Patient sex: F
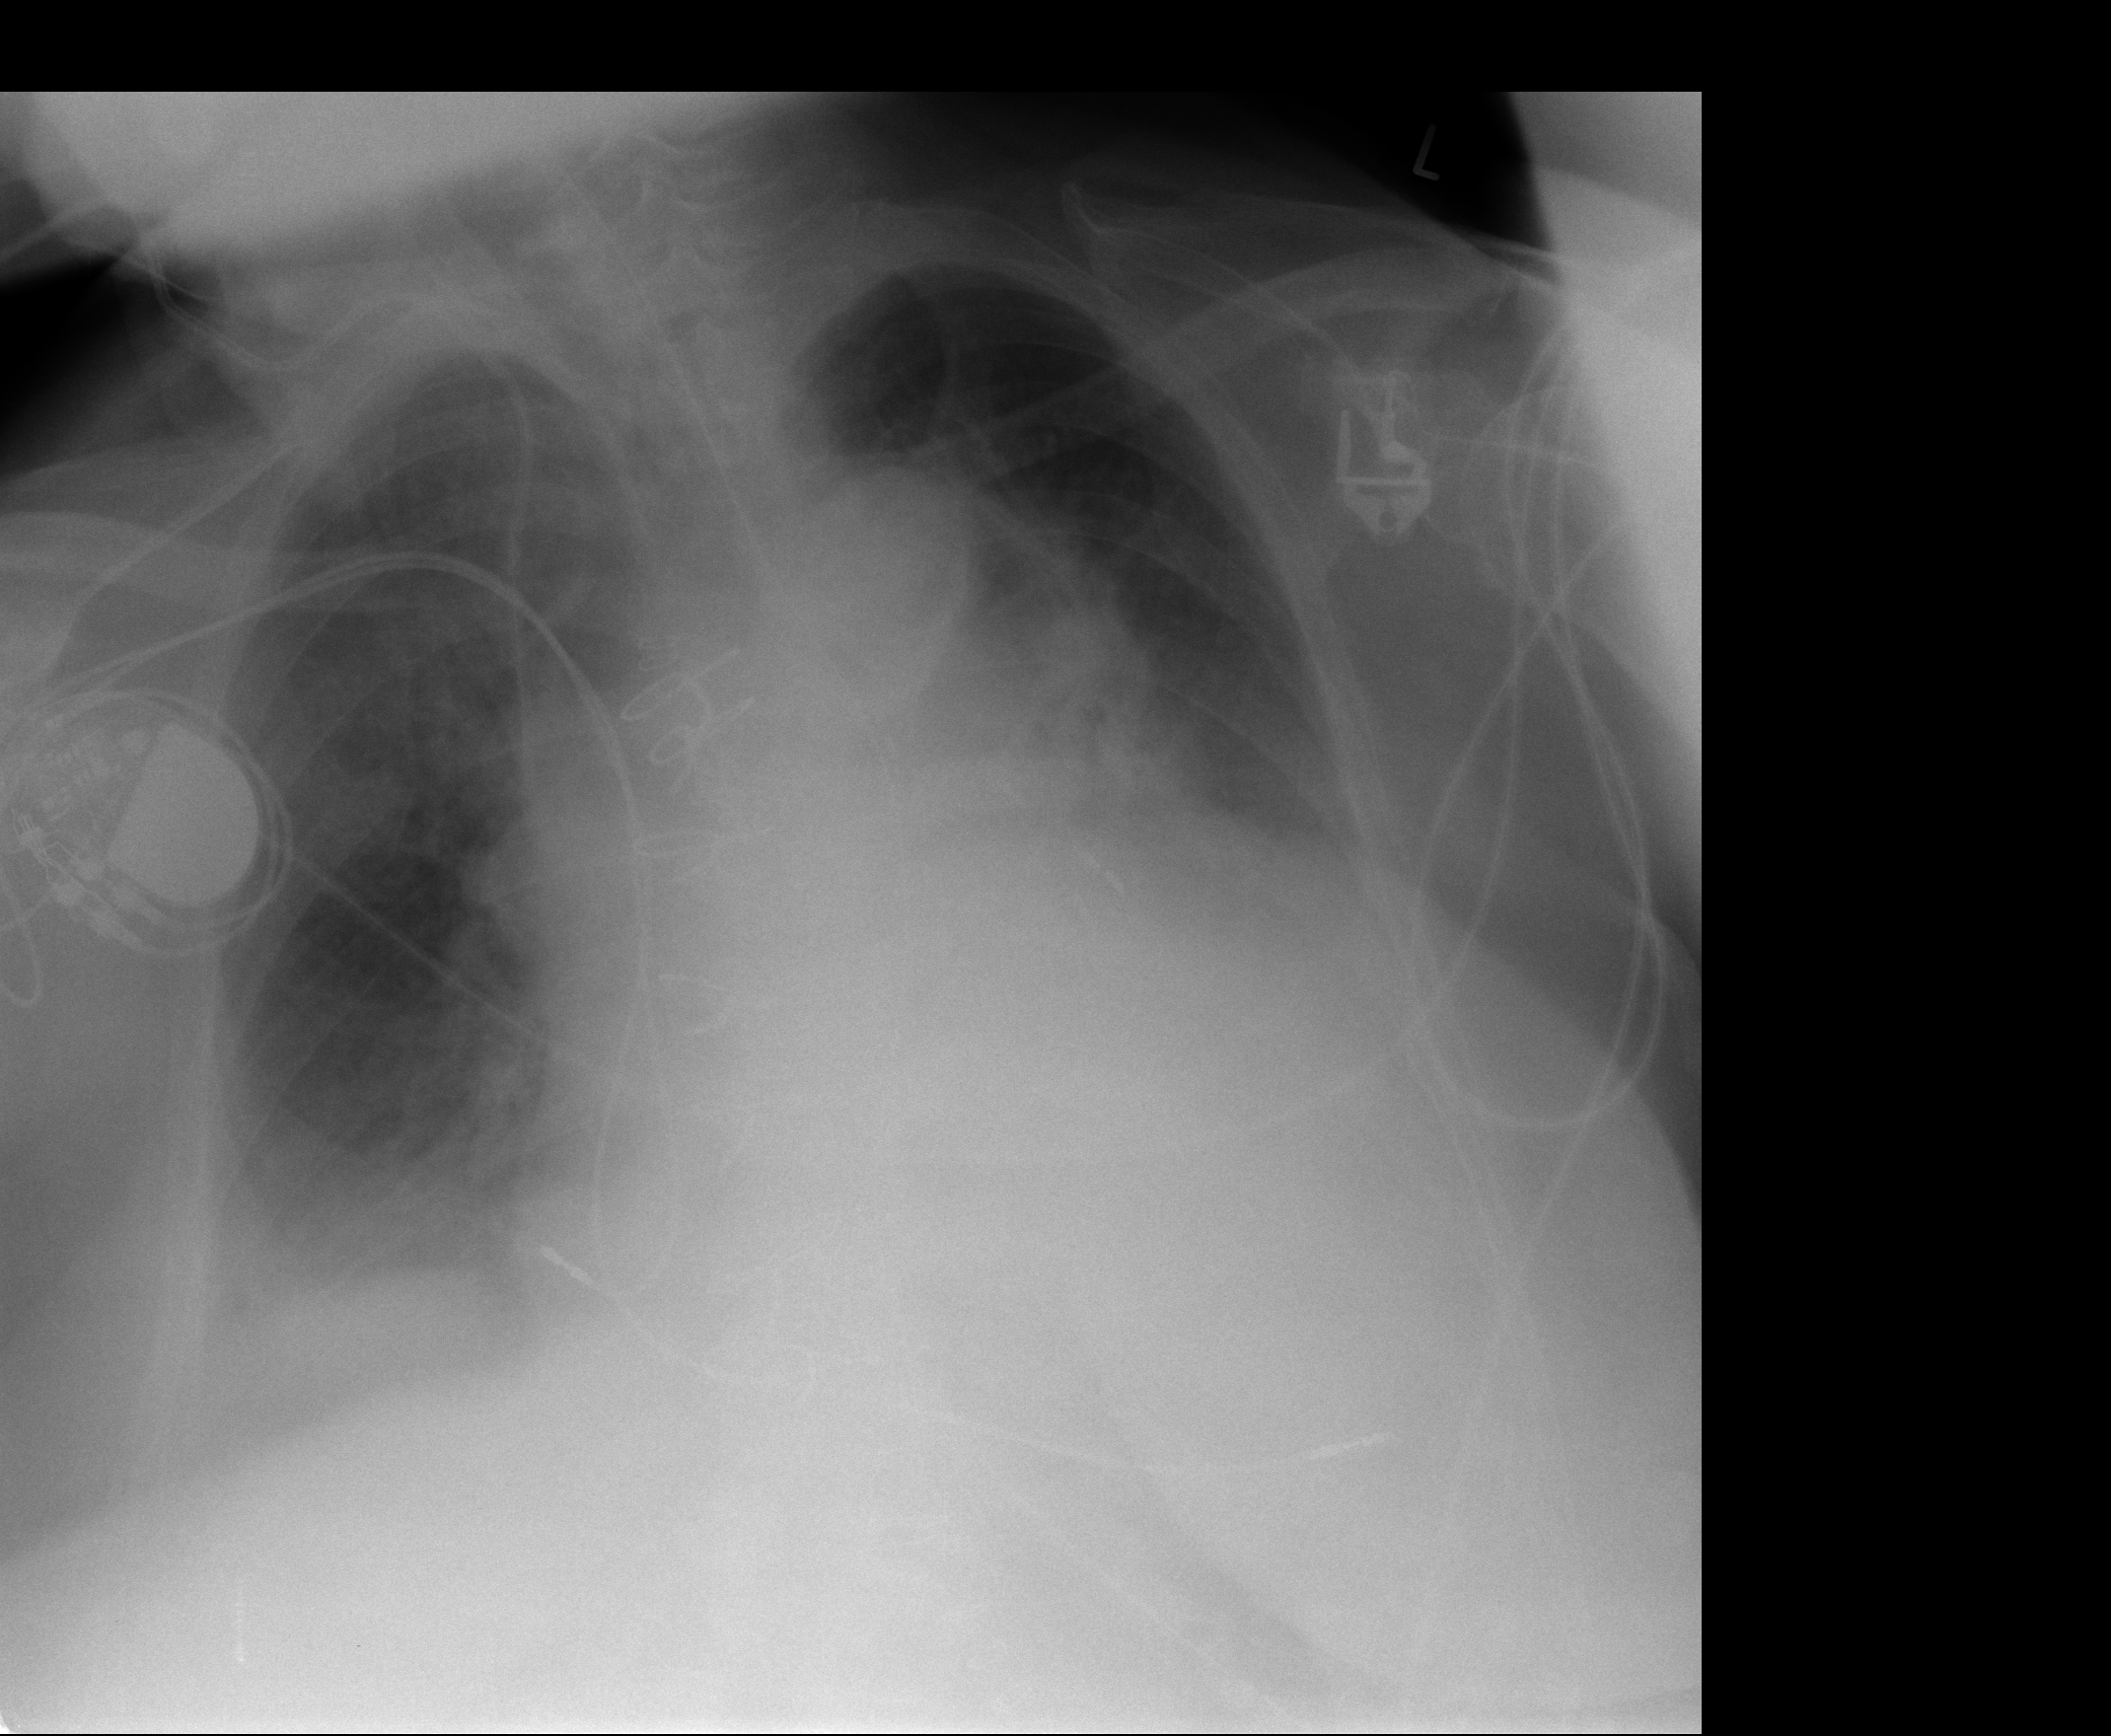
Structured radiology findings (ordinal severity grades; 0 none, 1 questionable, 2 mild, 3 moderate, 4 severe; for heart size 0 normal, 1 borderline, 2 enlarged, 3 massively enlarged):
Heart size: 3
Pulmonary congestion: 3
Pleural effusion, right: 2
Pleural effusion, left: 2
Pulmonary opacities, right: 0
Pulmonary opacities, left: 0
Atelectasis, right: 2
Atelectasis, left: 2